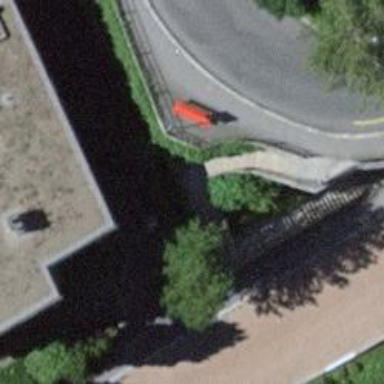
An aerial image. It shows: Set of steps on the road.